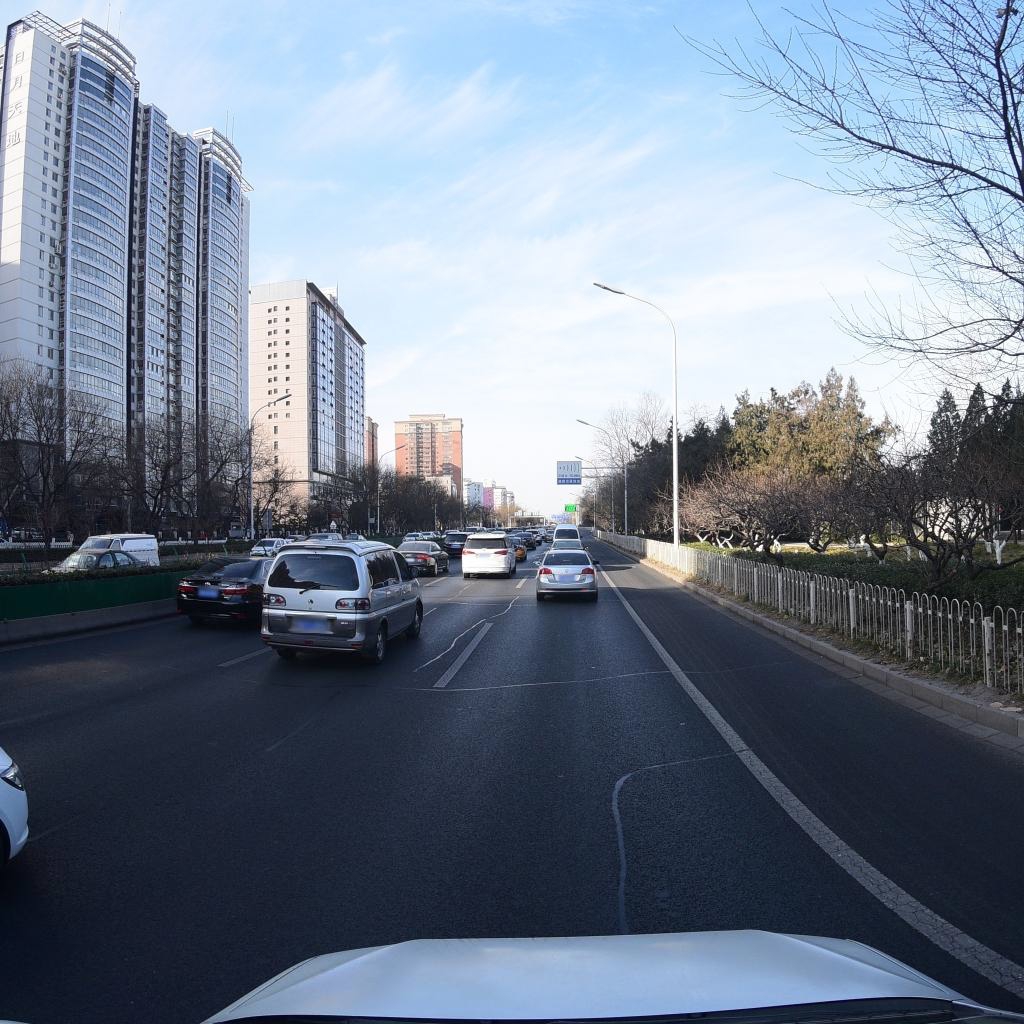
Region: Fengtai
Road damage annotations: longitudinal patch, longitudinal patch, transverse patch, transverse patch, longitudinal patch, longitudinal patch, transverse patch